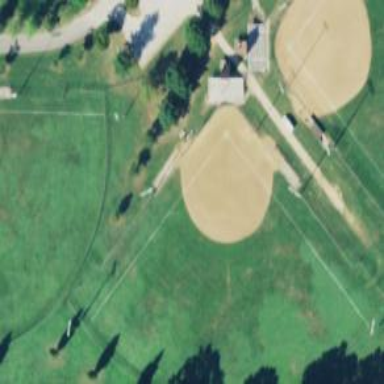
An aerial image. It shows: Baseball pitch for leisure and sports activities.